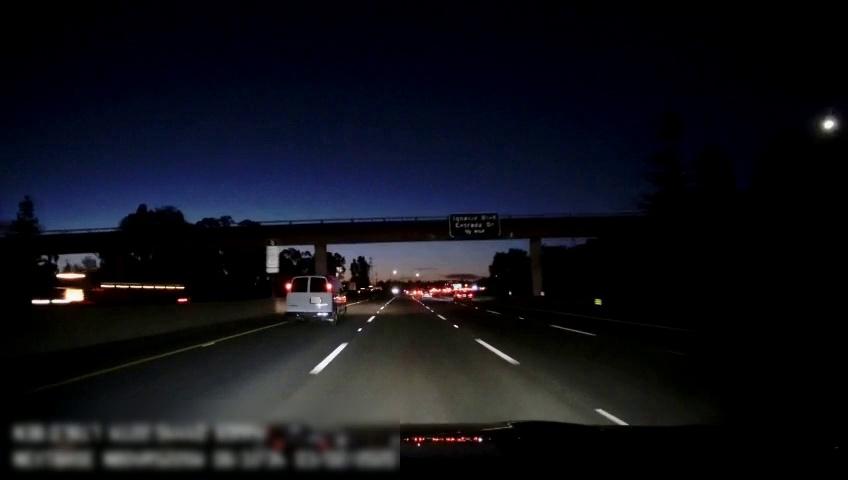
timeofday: Night
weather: Other
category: Drivable Space
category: Vehicles | Car
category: Vehicles | Van
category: Vehicles | Truck
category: Lanes | Alternate Lane
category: Lanes | Alternate Lane
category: Lanes | Alternate Lane
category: Lanes | Alternate Lane
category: Lanes | Alternate Lane
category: Traffic | Signs